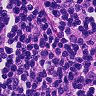
Metastatic tissue present: no